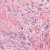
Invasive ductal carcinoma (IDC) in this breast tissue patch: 1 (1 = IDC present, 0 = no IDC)